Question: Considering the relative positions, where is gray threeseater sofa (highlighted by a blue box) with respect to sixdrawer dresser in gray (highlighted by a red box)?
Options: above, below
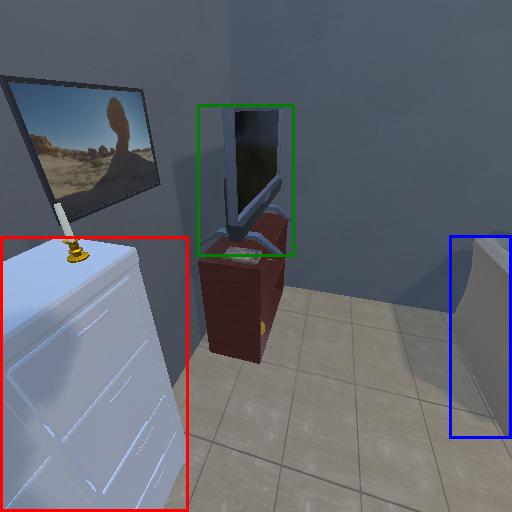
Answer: above